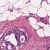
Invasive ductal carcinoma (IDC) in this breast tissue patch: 1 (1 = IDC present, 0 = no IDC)